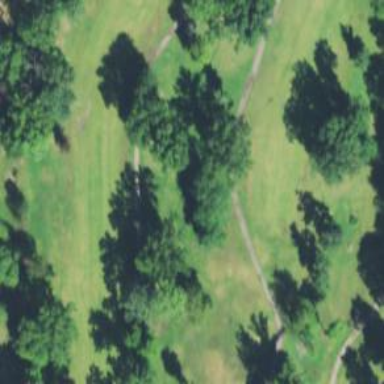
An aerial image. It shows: Path for golf carts.